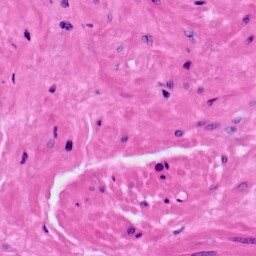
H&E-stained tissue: Prostate